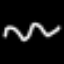
Label: squiggle